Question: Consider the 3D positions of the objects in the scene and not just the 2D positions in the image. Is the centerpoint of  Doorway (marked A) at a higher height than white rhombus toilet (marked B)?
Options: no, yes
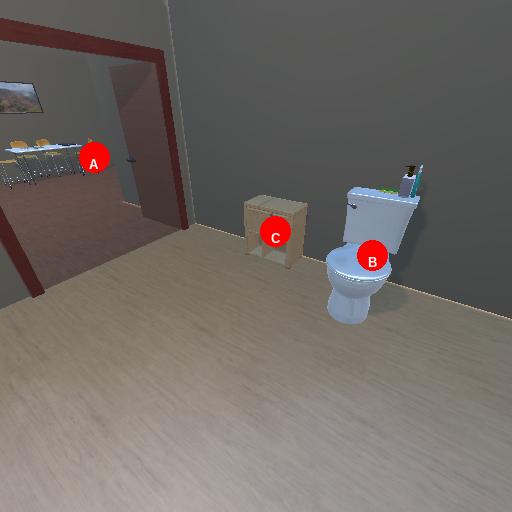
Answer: no